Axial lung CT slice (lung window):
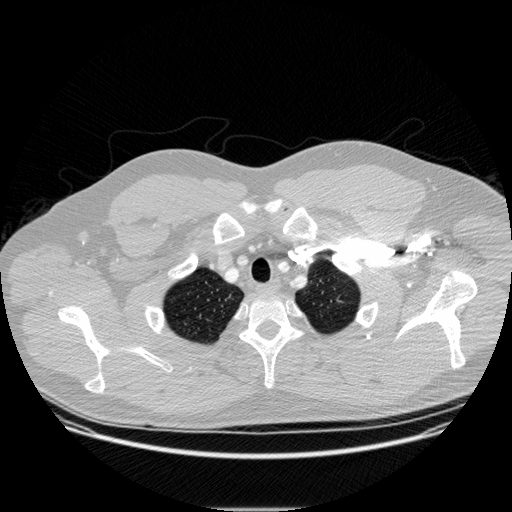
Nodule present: no